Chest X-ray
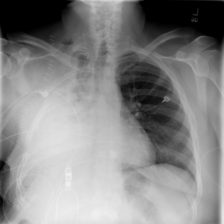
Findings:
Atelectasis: negative
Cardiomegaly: negative
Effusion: negative
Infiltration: negative
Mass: negative
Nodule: negative
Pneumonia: negative
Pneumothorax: negative
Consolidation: negative
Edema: negative
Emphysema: negative
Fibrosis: negative
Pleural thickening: negative
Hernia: negative